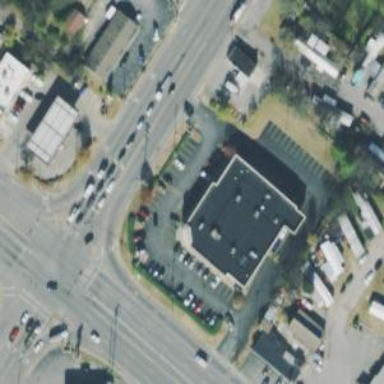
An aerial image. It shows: Pharmacy building providing healthcare services.